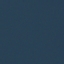
Label: SeaLake